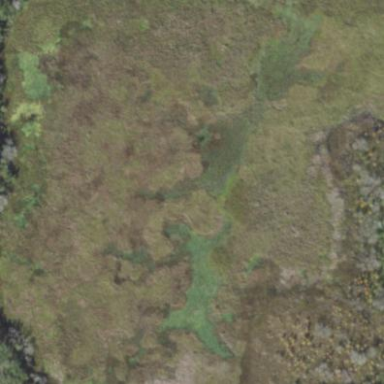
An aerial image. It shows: Marshy wetland area.